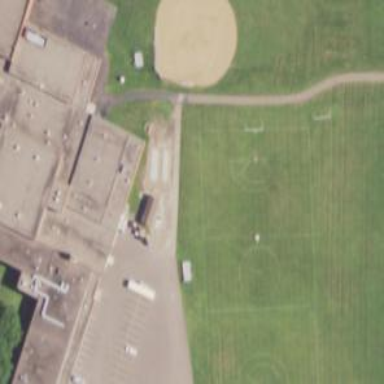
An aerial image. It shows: Soccer pitch for leisureland activities.